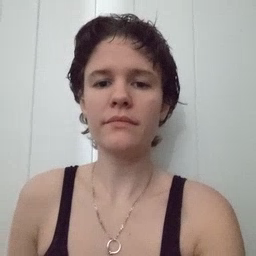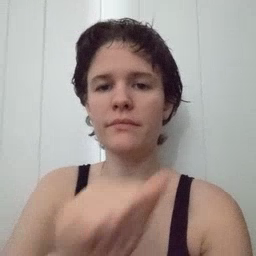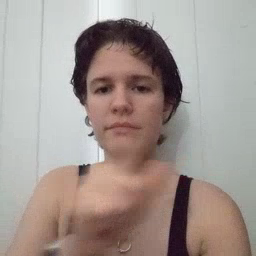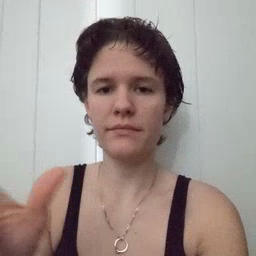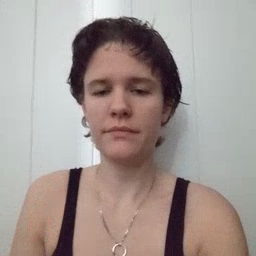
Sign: all